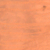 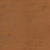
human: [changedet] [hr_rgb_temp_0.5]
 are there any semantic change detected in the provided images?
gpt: No difference in this area.